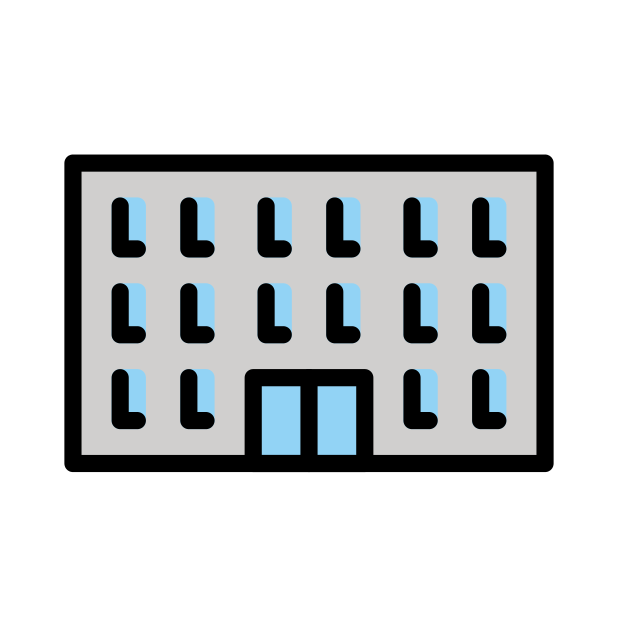
office building